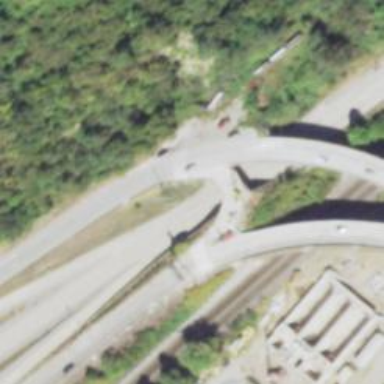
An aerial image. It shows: Trunk link highway.